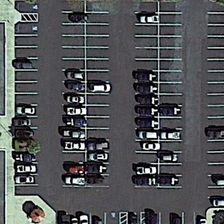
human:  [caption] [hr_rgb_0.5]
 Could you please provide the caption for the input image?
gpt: many cars are parked in a parking lot with several small trees .

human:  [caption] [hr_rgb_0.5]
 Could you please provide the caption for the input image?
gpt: many cars are parked in a parking lot with several small trees .

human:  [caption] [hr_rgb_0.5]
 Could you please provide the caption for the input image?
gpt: many cars are parked in a parking lot with several small trees .

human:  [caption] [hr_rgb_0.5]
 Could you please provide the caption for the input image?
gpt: many cars are parked in a parking lot with several small trees .

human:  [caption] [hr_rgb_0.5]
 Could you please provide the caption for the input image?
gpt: many cars are parked in a parking lot with several small trees .